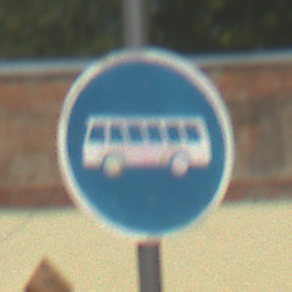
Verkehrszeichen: Busssonderstreifen
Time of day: Midday
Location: Outdoor (Suburban)
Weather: PartlyCloudy
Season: NotSpecified
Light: Natural